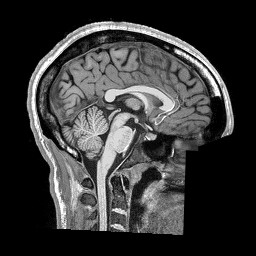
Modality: T1w
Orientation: sagittal